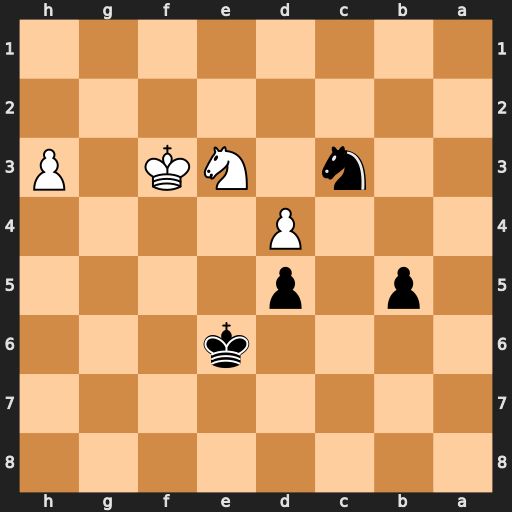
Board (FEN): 8/8/4k3/1p1p4/3P4/2n1NK1P/8/8
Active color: b
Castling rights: -
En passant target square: -
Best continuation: b4 Nf1 b3 Nd2 b2